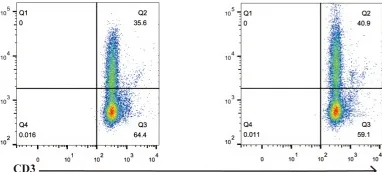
CD19 and CD22 CAR-T cell cocktail therapy for B-ALL. (A), The CAR19 and CAR 22 transfection rate determined by flow cytometry are 35.6% and 40.9%, respectively.
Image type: pathology (masson_trichrome)